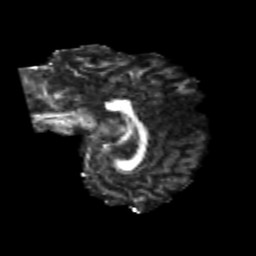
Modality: FA
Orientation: sagittal
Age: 23
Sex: female
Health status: healthy
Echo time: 0.074 s